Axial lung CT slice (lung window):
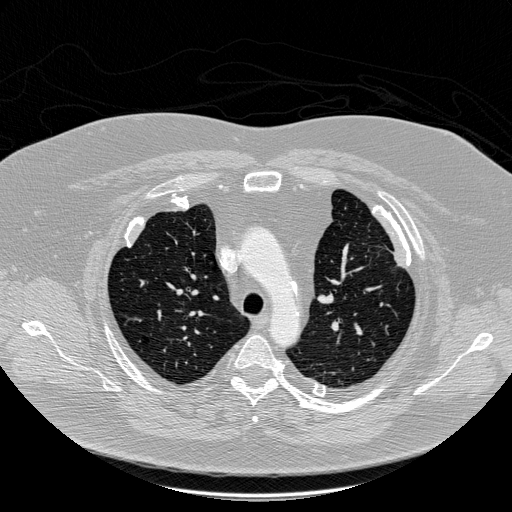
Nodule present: no